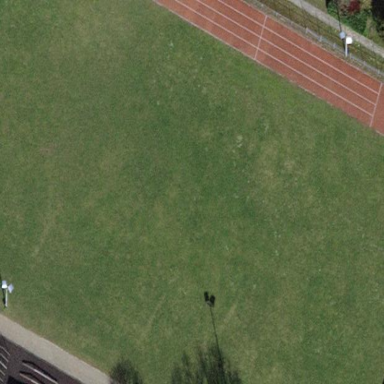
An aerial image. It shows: Soccer pitch for outdoor sports and leisure activities.